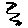
Label: zigzag